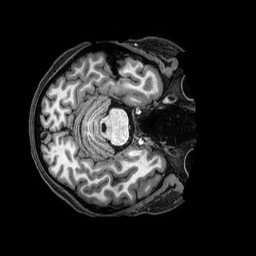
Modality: T1w
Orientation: axial
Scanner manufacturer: philips
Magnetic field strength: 3 T
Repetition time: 2.5 s
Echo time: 0.0057 s